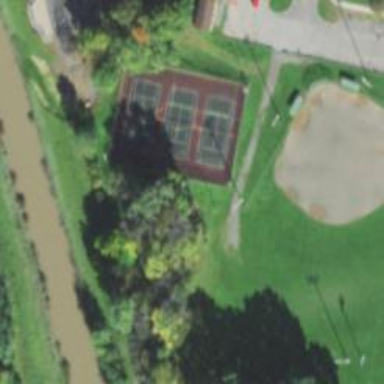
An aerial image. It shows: Tennis court on pitch designated for leisure land.